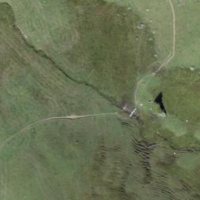
EUNIS habitat code: 23
Species observed at this site:
Allium schoenoprasum